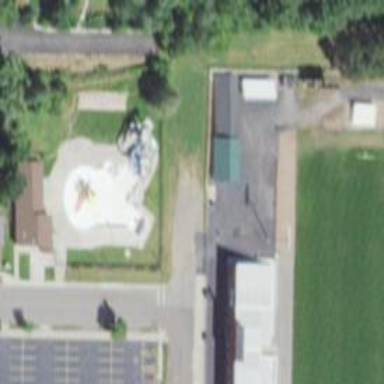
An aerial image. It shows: Water slide attraction.